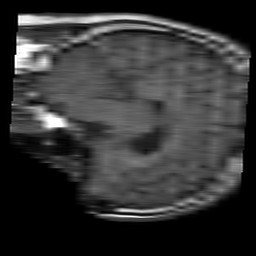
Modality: T1w
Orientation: sagittal
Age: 64
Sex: male
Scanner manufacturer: philips
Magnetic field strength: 1.5 T
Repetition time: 0.375 s
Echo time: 0.011 s